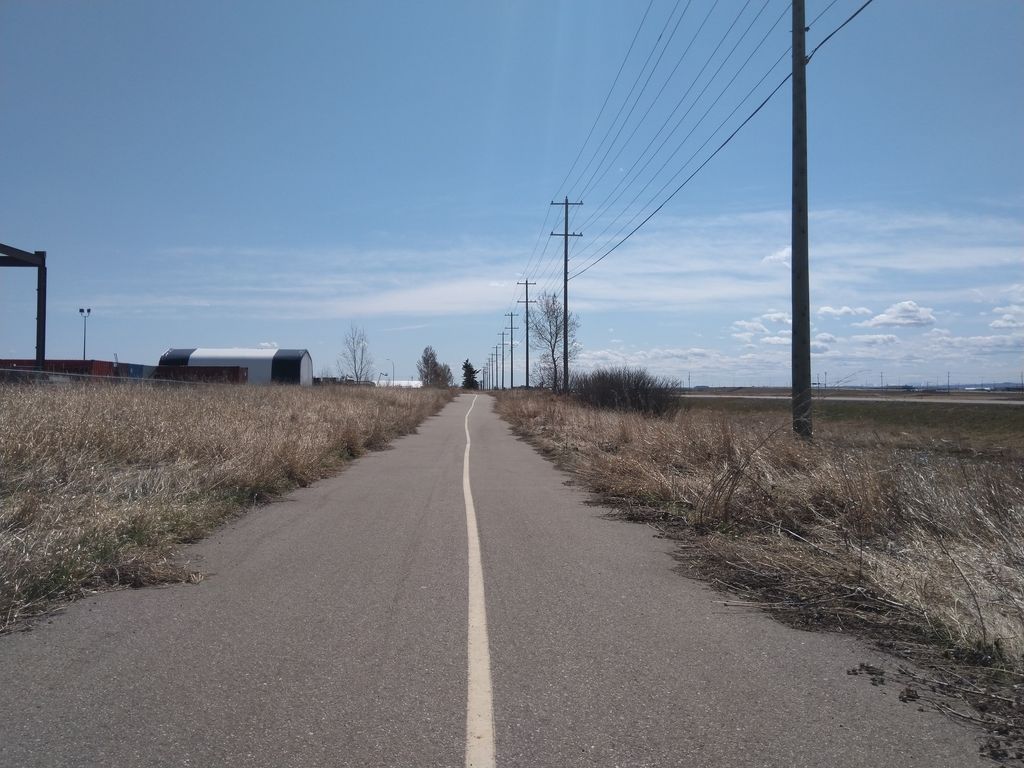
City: calgary